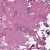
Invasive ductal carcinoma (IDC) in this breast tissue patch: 0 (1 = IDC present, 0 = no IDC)